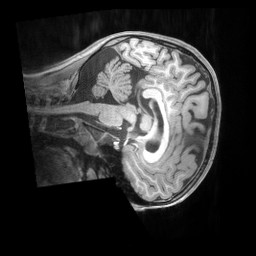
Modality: T1w
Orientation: sagittal
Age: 11
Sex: male
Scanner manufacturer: siemens
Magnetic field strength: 3 T
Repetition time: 2.53 s
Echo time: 0.00164 s